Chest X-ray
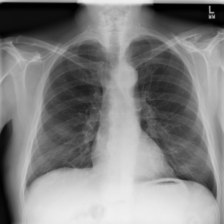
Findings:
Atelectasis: negative
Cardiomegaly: negative
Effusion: negative
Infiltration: negative
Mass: negative
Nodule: negative
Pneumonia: negative
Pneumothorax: negative
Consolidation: negative
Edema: negative
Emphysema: negative
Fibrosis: negative
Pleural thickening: negative
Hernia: negative